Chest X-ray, PA view. Patient: 15 years old, sex M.
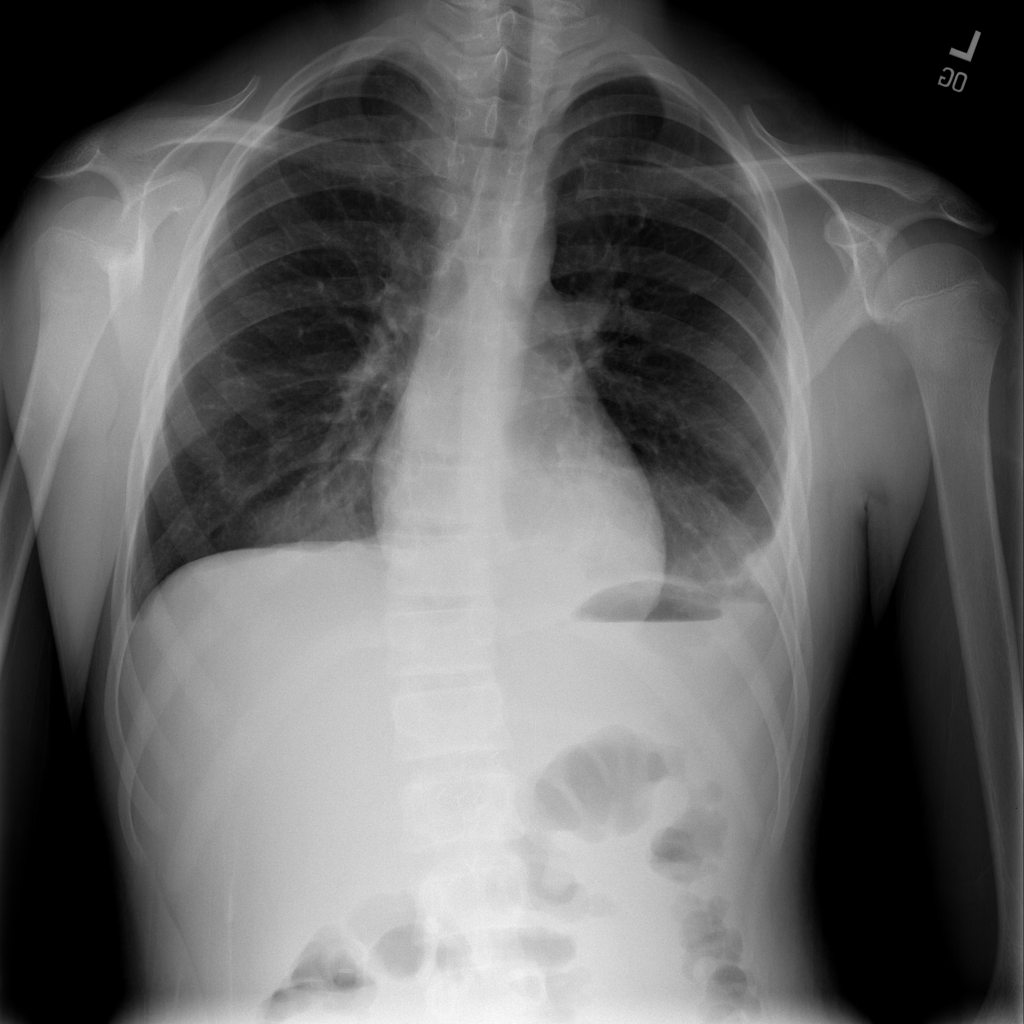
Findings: Atelectasis, Effusion, Infiltration